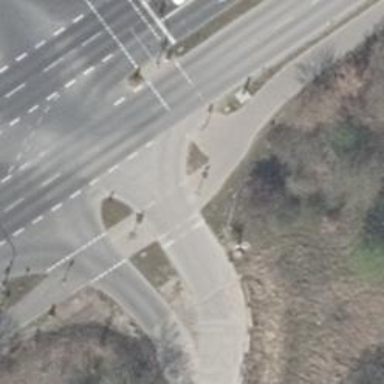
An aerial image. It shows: Road with "give way" sign.